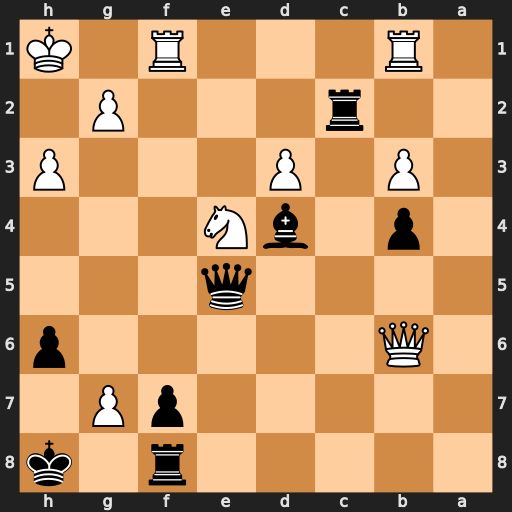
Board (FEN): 5r1k/5pP1/1Q5p/4q3/1p1bN3/1P1P3P/2r3P1/1R3R1K
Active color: b
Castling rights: -
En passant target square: -
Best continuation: Qxg7 Qxd4 Qxd4